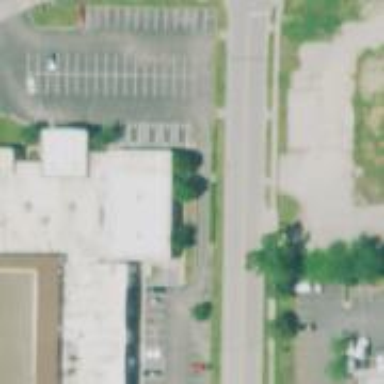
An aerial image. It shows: Parking space.